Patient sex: F
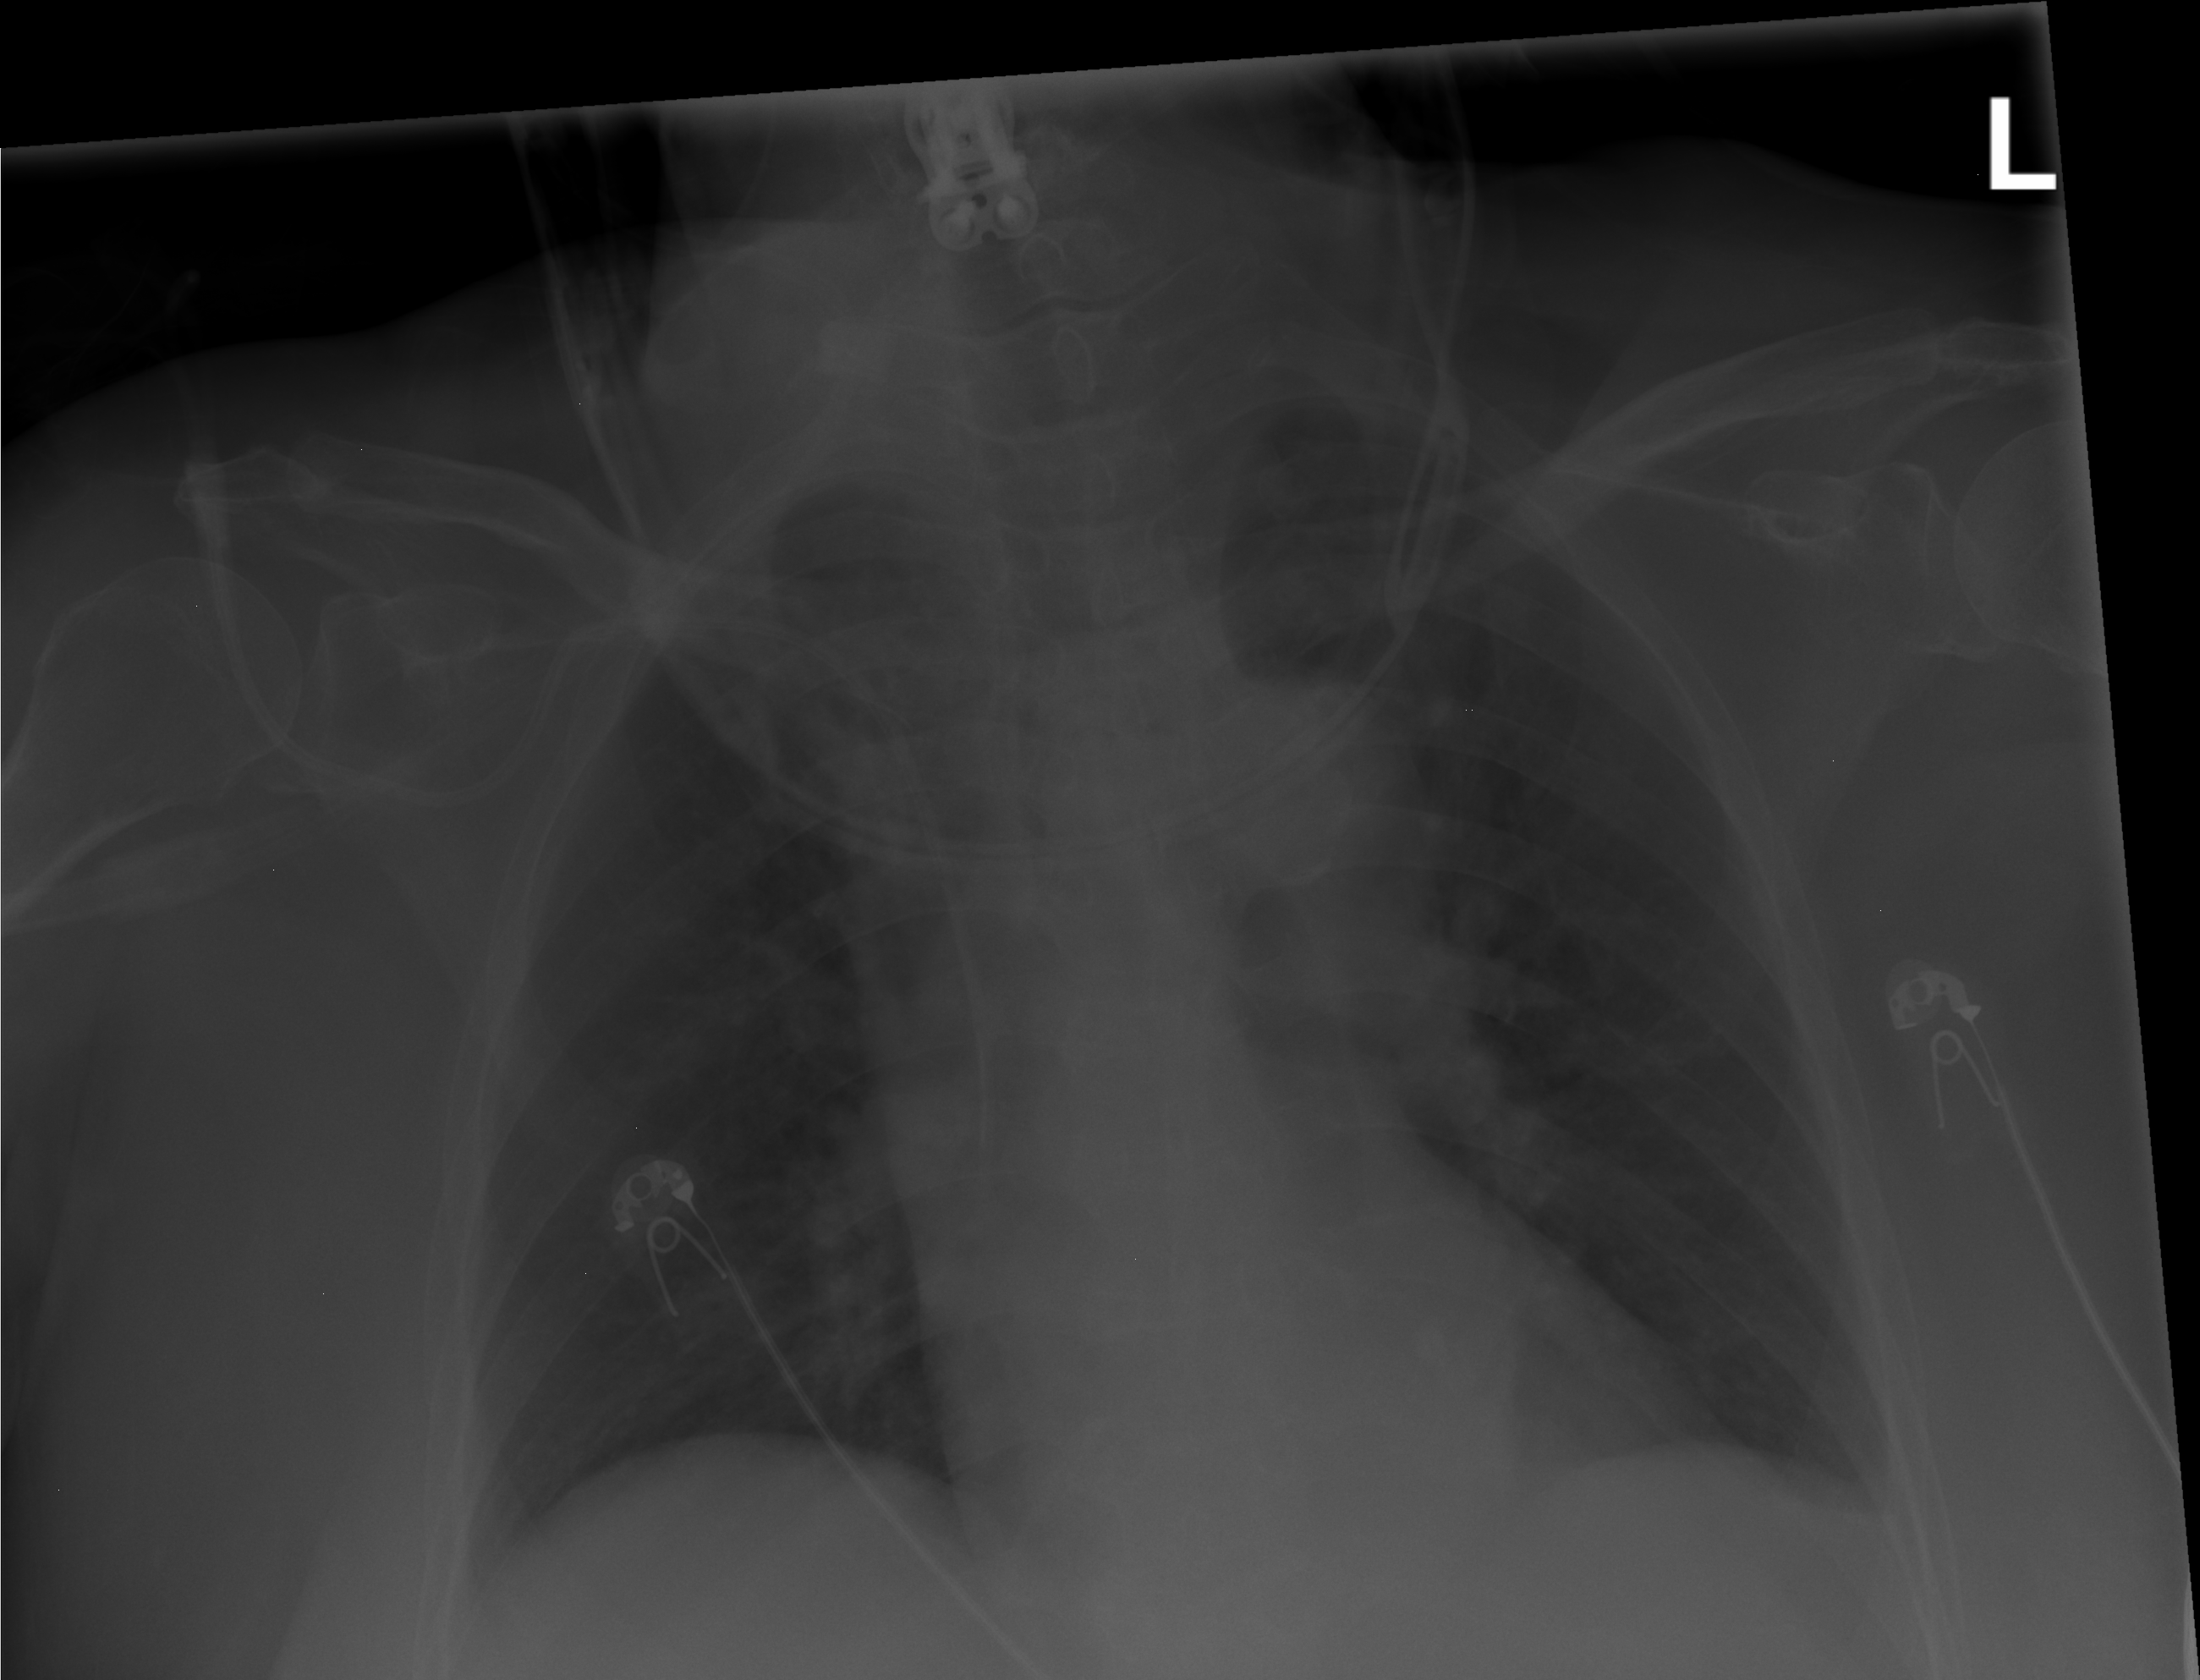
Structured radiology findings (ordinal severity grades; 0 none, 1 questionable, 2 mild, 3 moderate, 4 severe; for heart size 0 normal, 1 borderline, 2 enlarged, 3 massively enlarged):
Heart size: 0
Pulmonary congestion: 2
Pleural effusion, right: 0
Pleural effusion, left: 1
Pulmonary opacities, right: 0
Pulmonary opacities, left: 0
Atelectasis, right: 0
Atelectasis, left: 0